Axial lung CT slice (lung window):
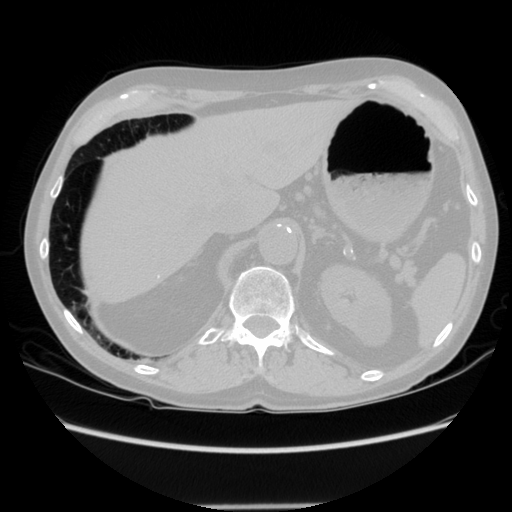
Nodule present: no